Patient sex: M
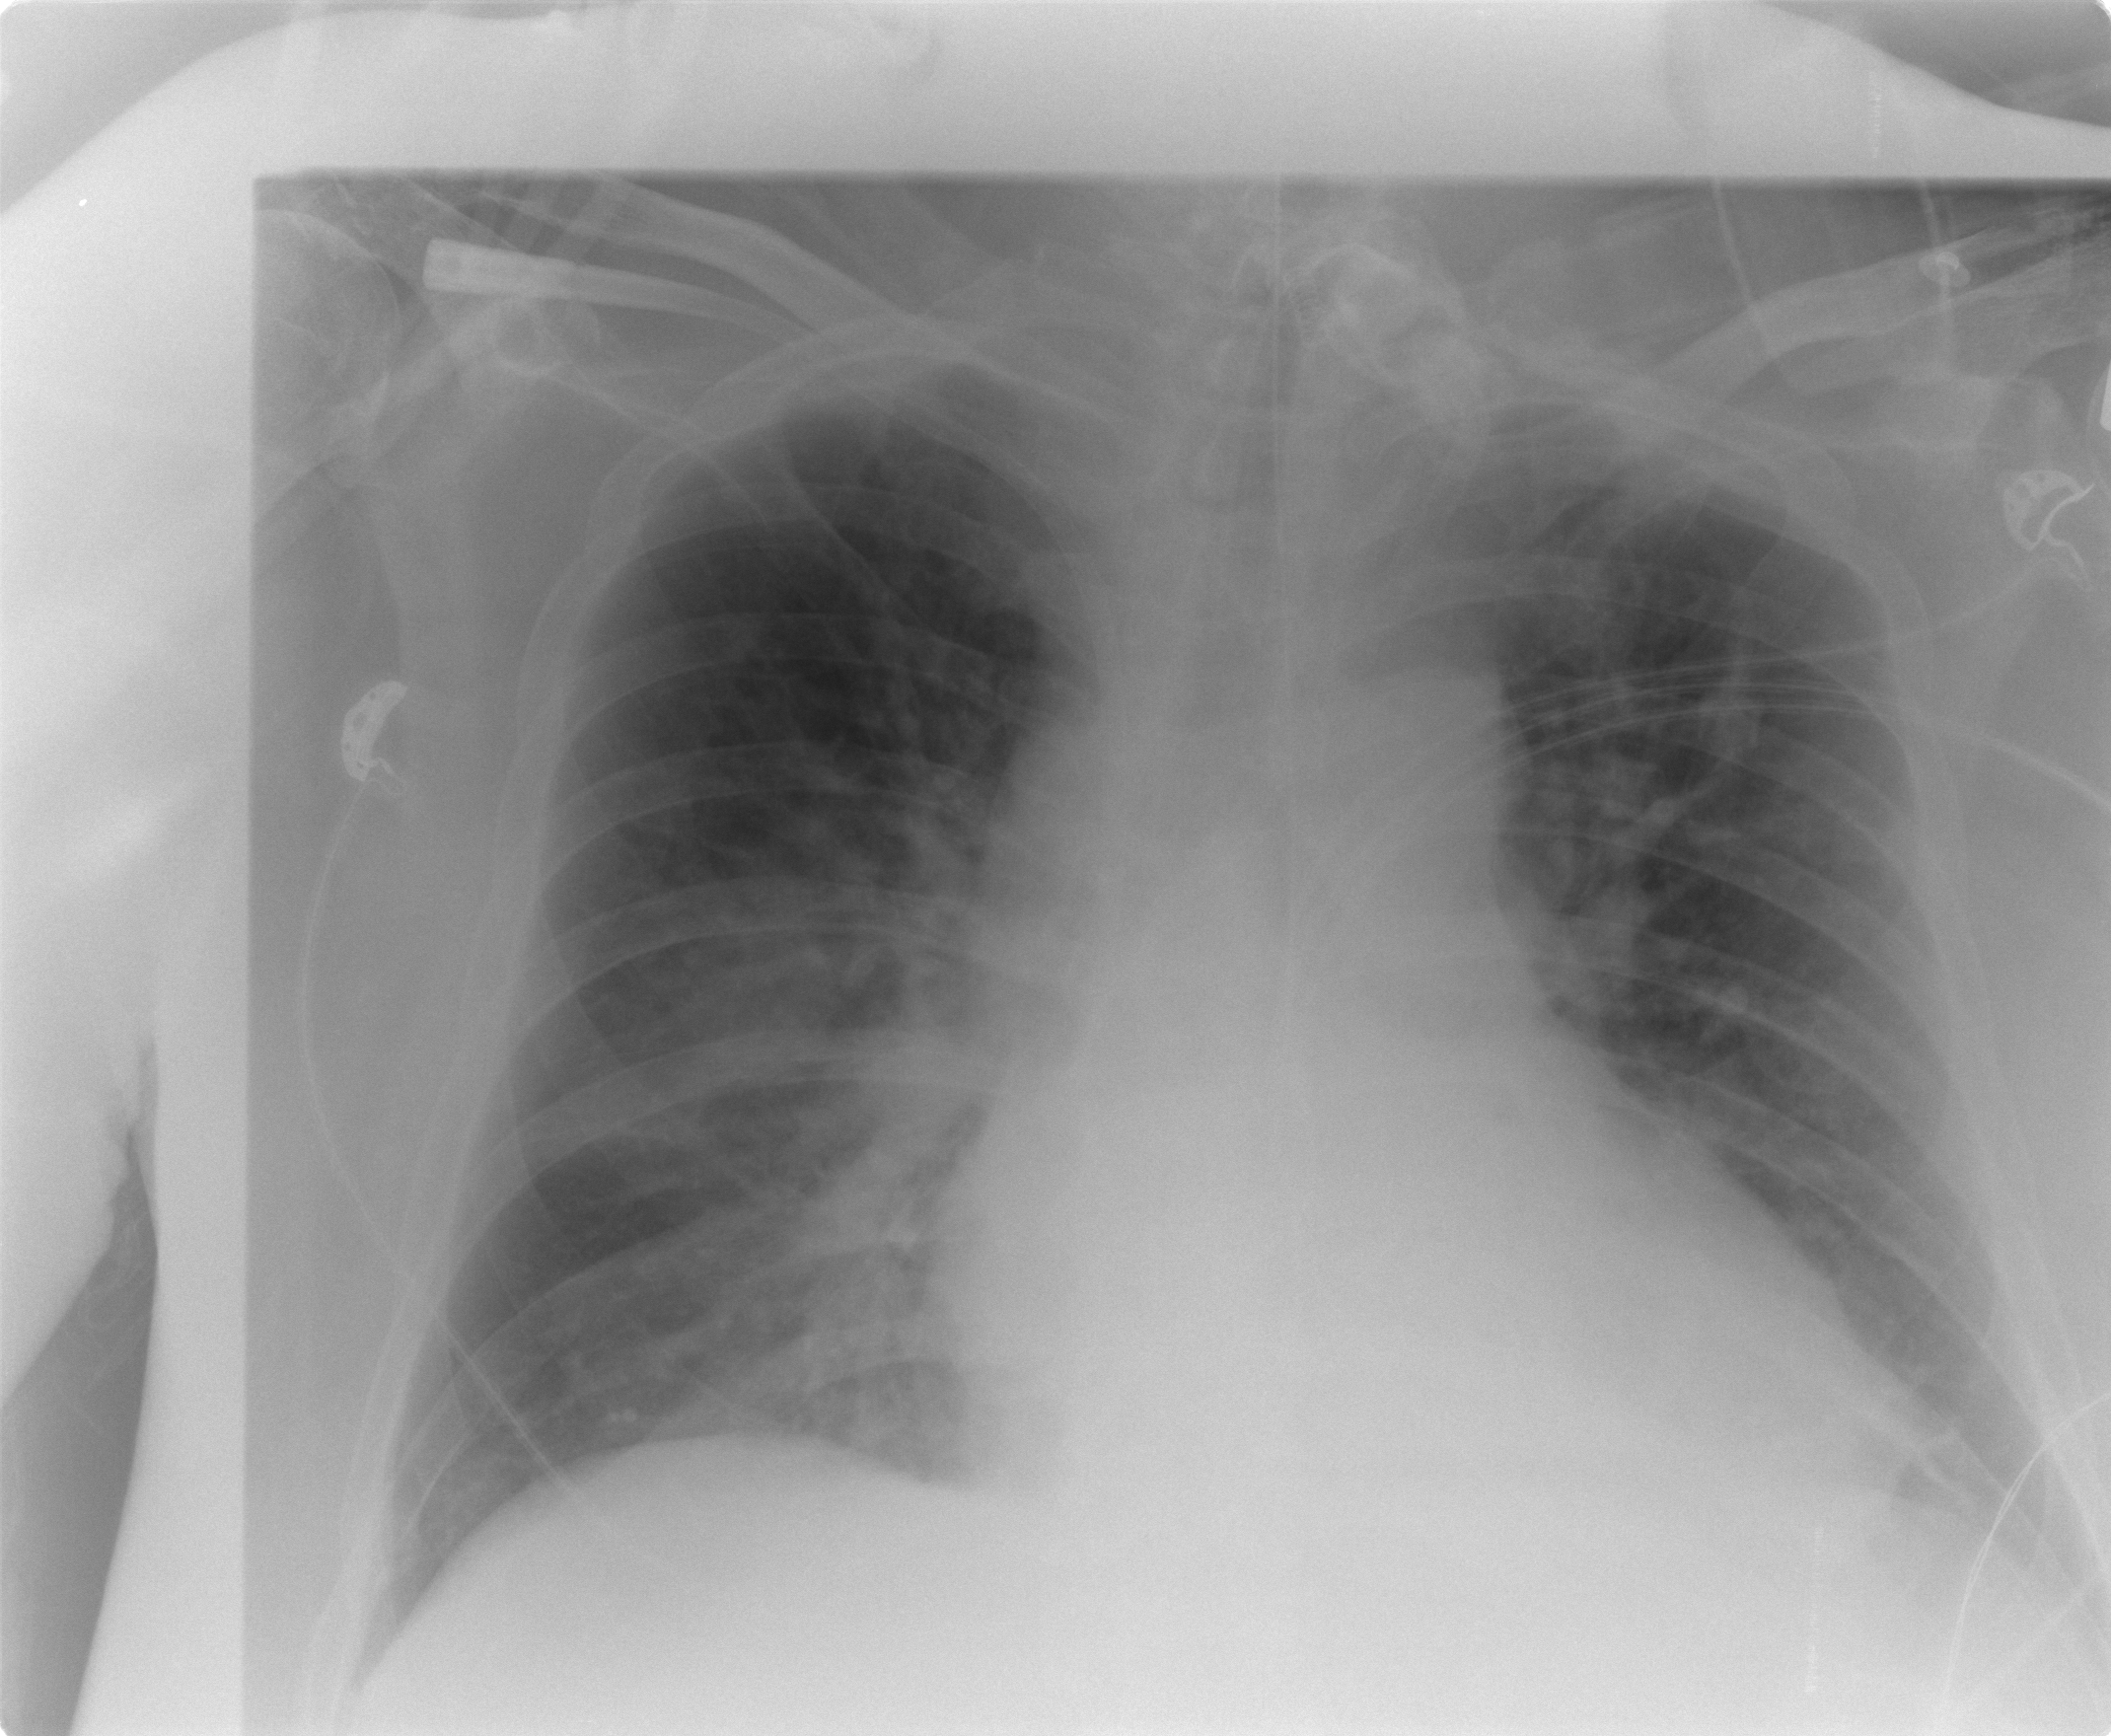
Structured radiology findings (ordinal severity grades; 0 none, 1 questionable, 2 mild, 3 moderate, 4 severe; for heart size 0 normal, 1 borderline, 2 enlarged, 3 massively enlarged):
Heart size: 1
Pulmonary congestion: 1
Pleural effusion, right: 2
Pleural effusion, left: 2
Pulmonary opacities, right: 2
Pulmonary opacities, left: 1
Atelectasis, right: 2
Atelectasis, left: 2